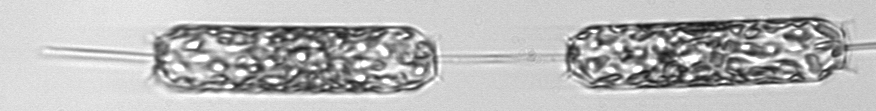
Label: Ditylum_brightwellii